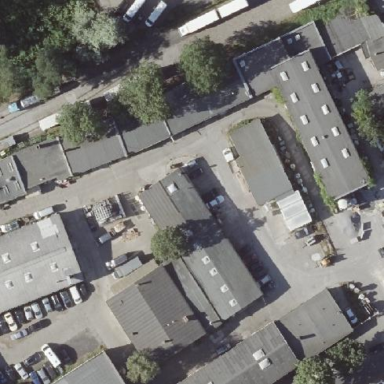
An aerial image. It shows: Commercial building.